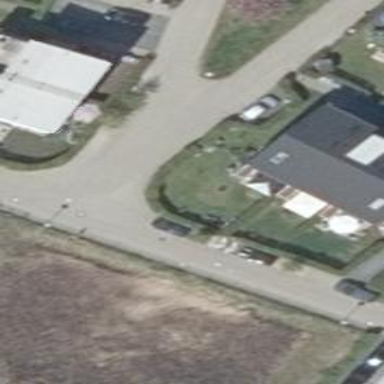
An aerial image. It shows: It is living street with no sidewalk.